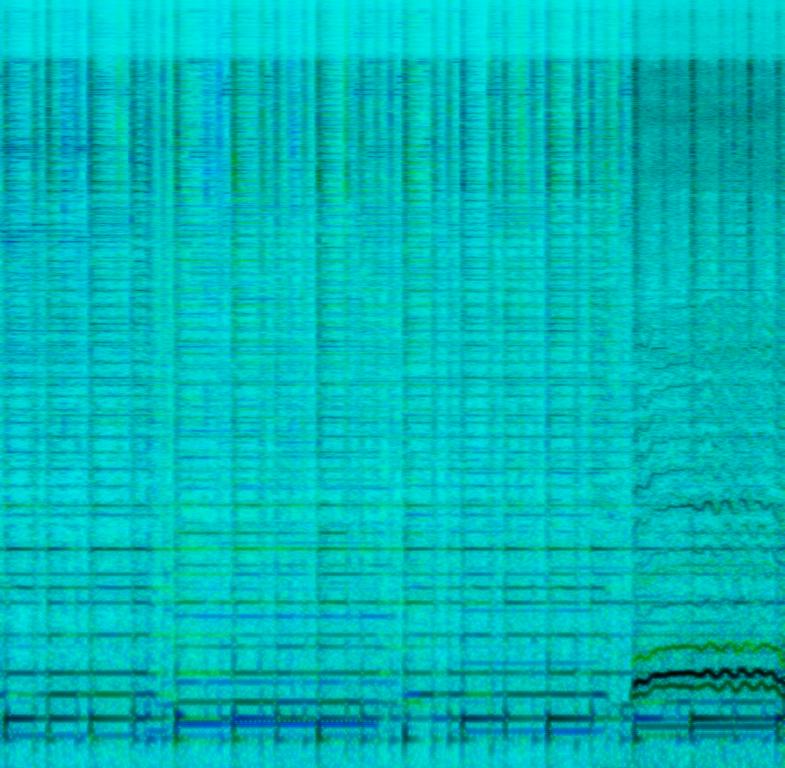
This song is an instrumental. The tempo is fast with an enthusiastic acoustic guitar melody, keyboard accompaniment and a mellifluous female vocalisation with choral harmony. The music is rhythmic, youthful, simple,beautiful, charming, soothing, pleasant, charming, and tranquil.